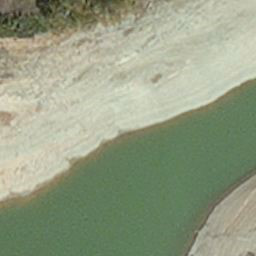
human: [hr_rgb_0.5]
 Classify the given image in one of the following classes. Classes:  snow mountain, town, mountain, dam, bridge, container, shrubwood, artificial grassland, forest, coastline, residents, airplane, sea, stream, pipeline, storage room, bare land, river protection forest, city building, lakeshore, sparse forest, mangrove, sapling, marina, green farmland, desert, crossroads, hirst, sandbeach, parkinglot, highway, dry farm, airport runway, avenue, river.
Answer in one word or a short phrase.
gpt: hirst